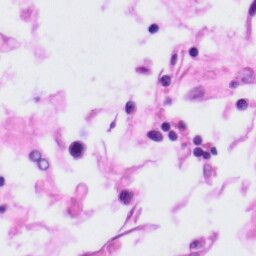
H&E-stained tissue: Tonsil